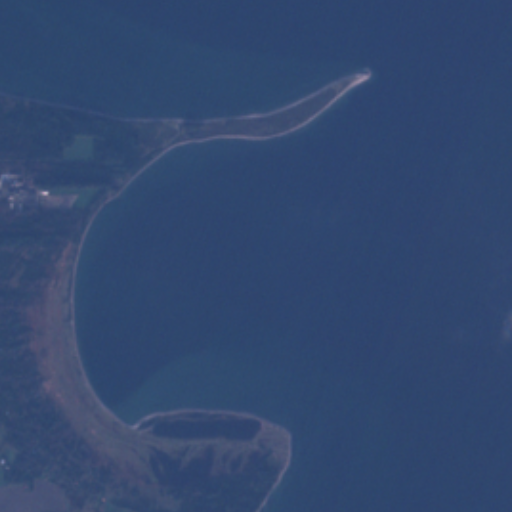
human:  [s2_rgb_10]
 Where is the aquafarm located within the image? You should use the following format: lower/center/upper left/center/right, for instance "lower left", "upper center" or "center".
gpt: The aquafarm is located in the lower center of the image.
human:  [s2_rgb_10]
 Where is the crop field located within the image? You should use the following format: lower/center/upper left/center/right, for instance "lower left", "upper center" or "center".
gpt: The crop field is located in the left of the image.
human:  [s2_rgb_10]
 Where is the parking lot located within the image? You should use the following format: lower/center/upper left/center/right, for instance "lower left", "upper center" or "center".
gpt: The parking lot is located in the upper left of the image.
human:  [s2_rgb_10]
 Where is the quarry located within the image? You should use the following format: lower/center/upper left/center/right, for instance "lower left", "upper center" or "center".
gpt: There is no quarry in the image.